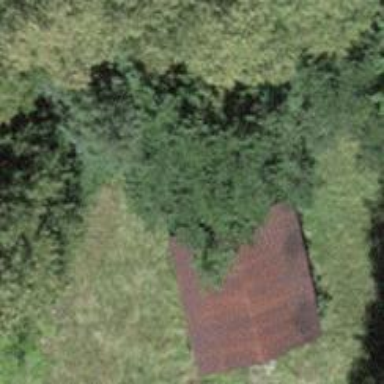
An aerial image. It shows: Rural barn.